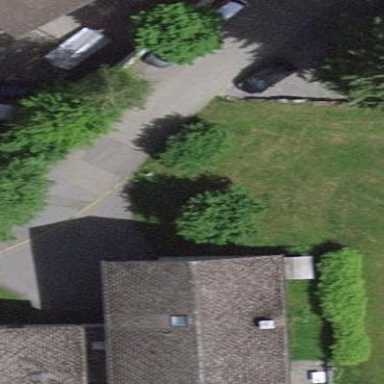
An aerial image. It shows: Chapel building.